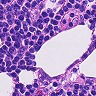
Metastatic tissue present: no